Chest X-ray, PA view. Patient: 56 years old, sex M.
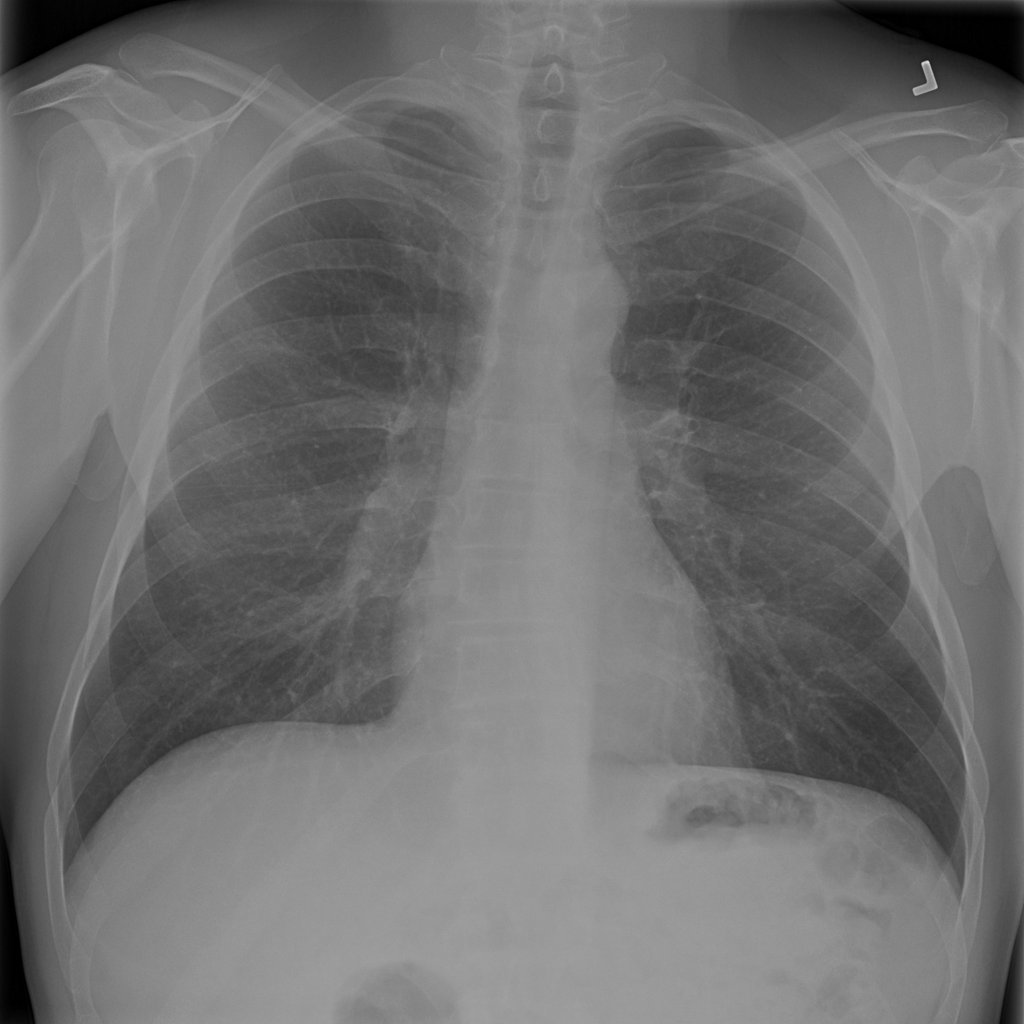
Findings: No Finding